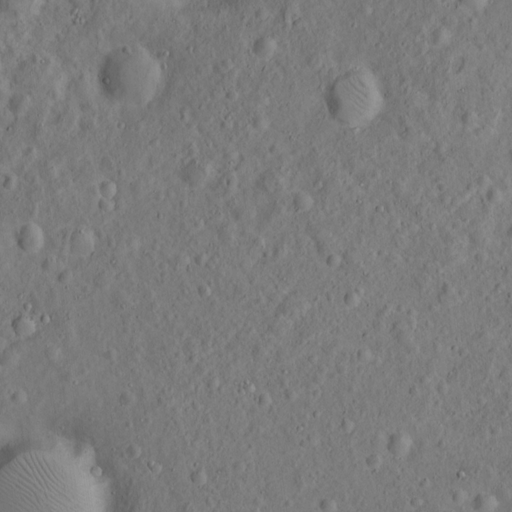
Objects detected: cone